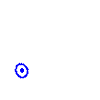
Particle: kaon